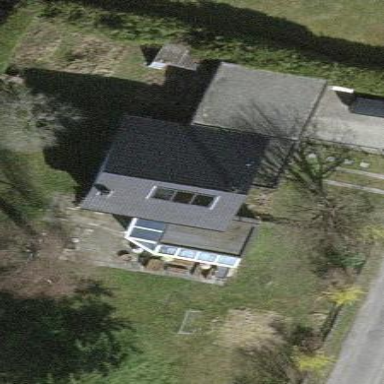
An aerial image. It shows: Simple and straightforward house.